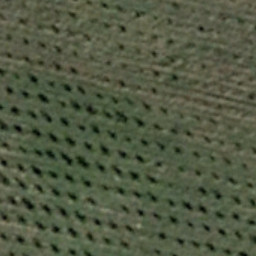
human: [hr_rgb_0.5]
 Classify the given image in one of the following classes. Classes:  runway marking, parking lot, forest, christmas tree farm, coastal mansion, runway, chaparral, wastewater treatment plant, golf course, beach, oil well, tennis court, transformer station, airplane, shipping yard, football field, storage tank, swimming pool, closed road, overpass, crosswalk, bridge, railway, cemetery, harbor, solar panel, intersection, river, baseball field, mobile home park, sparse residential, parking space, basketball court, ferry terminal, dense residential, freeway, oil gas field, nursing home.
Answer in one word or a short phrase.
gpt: christmas tree farm